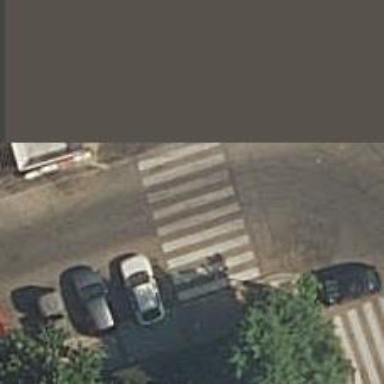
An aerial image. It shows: Uncontrolled road crossing with markings.